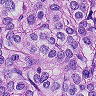
Metastatic tissue present: yes